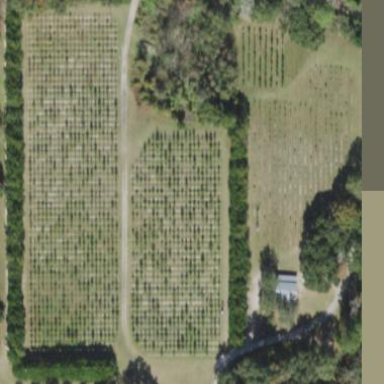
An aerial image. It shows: Plant nursery with trees.